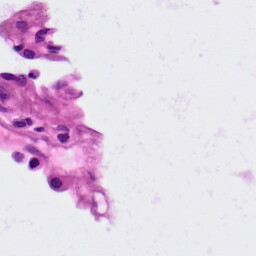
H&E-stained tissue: Lung